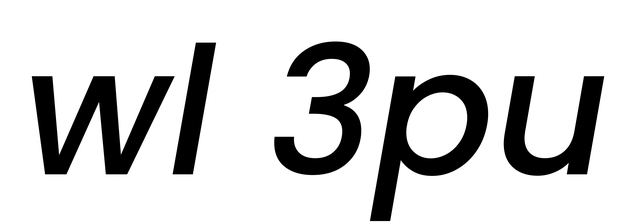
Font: Poppins-MediumItalic